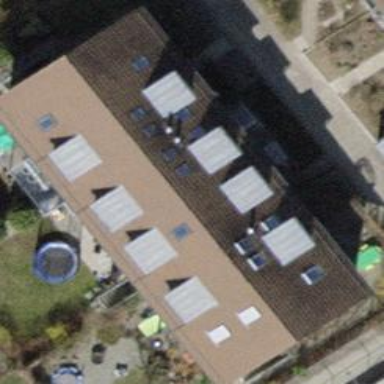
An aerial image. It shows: Terrace-style building with gabled roof.